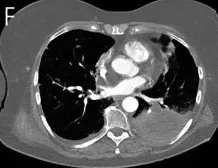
Tumor in the 6, 9 and 10 segments of the left lung size 9x6x6 cm, infiltrating eighth and ninth rib, with bone destruction.
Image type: radiology (ct)